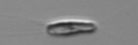
Label: Chrysochromulina